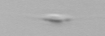
Label: Cylindrotheca_morphotype1